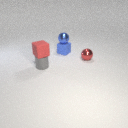
small blue rubber cube below small blue metal sphere